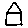
Label: house